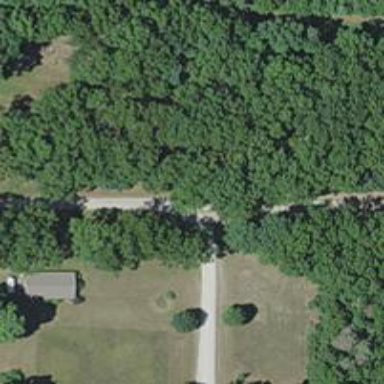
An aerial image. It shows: Residential road.